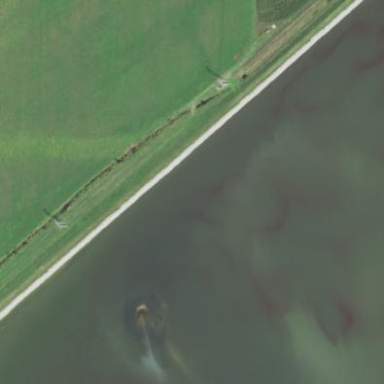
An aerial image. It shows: Reservoir.